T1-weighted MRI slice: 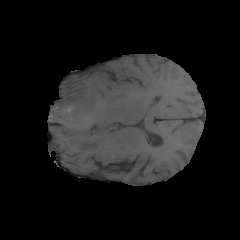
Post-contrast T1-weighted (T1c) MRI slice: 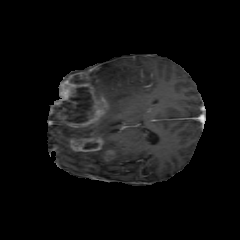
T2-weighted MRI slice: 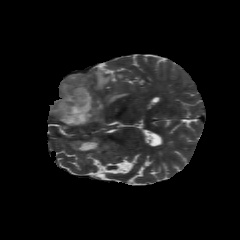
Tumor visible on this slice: yes